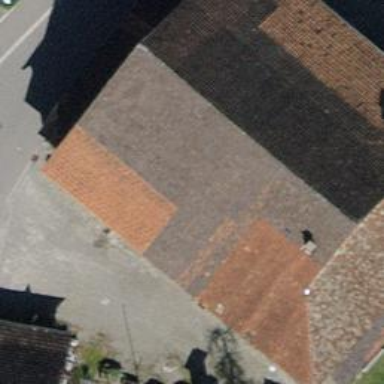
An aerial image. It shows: Farm building.